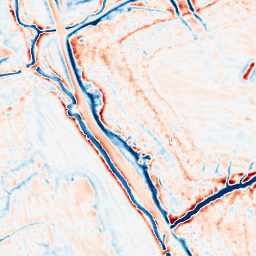
Category: edge_preserving
Decomposition family: bilateral
Decomposition parameters: d: 15
sigma_color: 75
sigma_space: 50
Upsampling method: sinc_hamming
Upsampling parameters: scale: 2
kernel_size: 8
Upsampling scale: 2